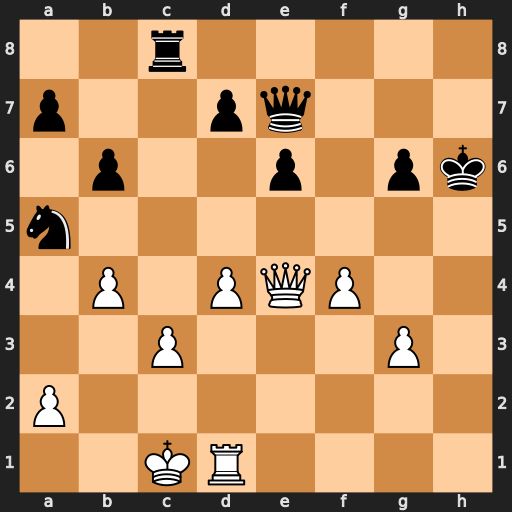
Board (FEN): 2r5/p2pq3/1p2p1pk/n7/1P1PQP2/2P3P1/P7/2KR4
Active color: w
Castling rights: -
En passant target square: -
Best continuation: Rh1+ Kg7 Qe5+ Qf6 Rh7+ Kg8 Qxf6